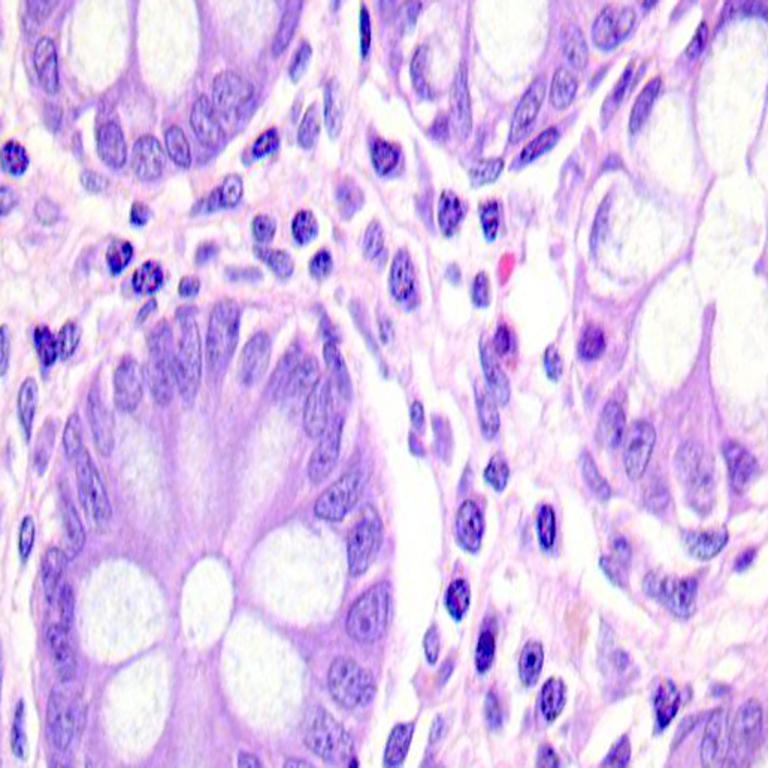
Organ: colon
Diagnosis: benign